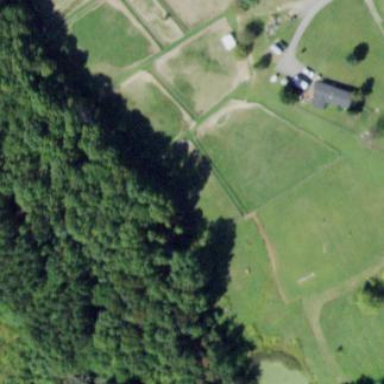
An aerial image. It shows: Farmyard area.